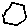
Label: hexagon